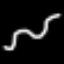
Label: squiggle